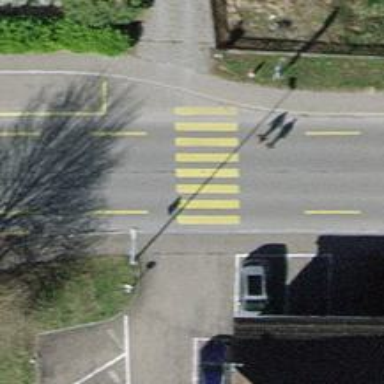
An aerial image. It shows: Marked crossing with zebra stripes on the road.